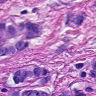
Metastatic tissue present: yes